Question: I'm trying to learn how to use web sockets in Play 2.1, and I'm having trouble getting the web socket URL to work with my app's routing configuration. I started with a new Play application and the <URL>.
Here is my 'conf/routes':
'''
# Home page
GET / controllers.Application.index
# Websocket test site
GET /wstest controllers.Application.wstest
'''
Then I added the 'wstest' function to my controller class:
'''
object Application extends Controller {
def index = Action {
Ok(views.html.index("Websocket Test"))
}
def wstest = WebSocket.using[String] { request =>
// Log events to the console
val in = Iteratee.foreach<URL>.mapDone { _ =>
Logger.info("Disconnected")
}
// Send a single 'Hello!' message
val out = Enumerator("Hello!")
(in, out)
}
}
'''
However, so far, I can only access the websocket with the URL 'ws://localhost:9000/wstest' (using the sample code at <URL>. I was looking at the 'sample/scala/websocket-chat' app that comes with the Play framework, and it uses the routing configuration file to reference the websocket, like this:
'''
var WS = window['MozWebSocket'] ? MozWebSocket : WebSocket
var chatSocket = new WS("@routes.Application.chat(username).webSocketURL()")
'''
I tried replacing my websocket URL with '@routes.Application.wstest.webSocketURL()' and '@routes.Application.wstest'. The first one doesn't compile. The second one compiles, but the client and server don't exchange any messages.
How can I use my Play routing configuration to access this websocket? What am I doing wrong here?
---
Here is a screenshot of my compilation error, "Cannot find any HTTP Request Header here":

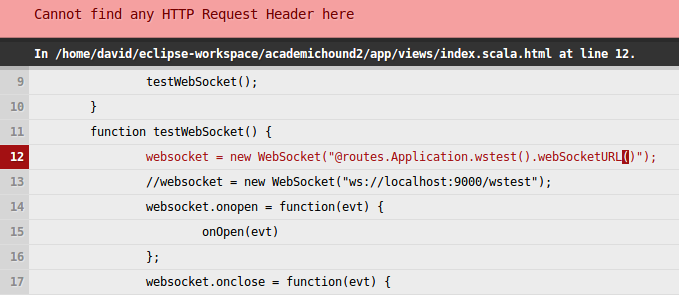
Answer: Without the compiler error it's hard to guess what might be the problem.
Either you have to use parens because of the implicit request, i.e. '@routes.Application.wstest().webSocketURL()', or you have no implicit request in scope which is needed for the webSocketURL call.